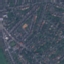
Label: Residential